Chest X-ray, PA view. Patient: 72 years old, sex M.
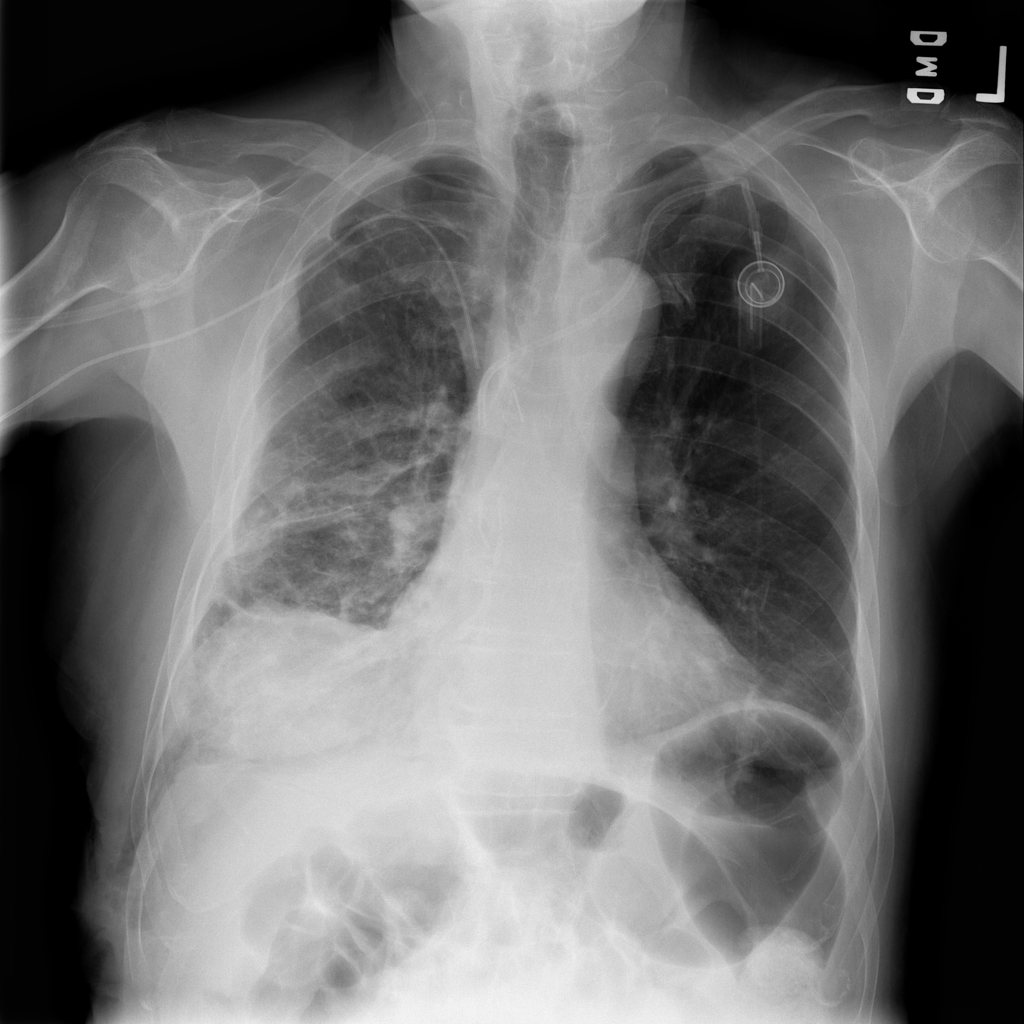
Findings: No Finding